Field crop: maize
Growth stage: 2
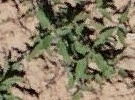
Species: atriplex